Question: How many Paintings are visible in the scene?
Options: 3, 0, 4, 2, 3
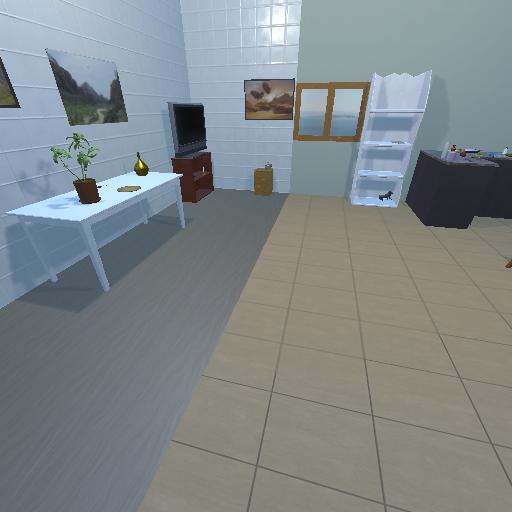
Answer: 3